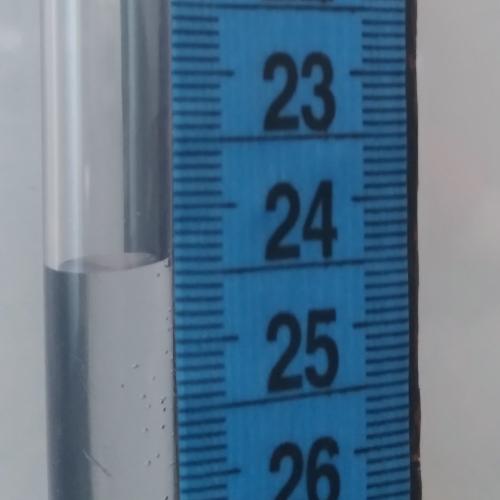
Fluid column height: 24.4 cm